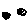
Label: moon